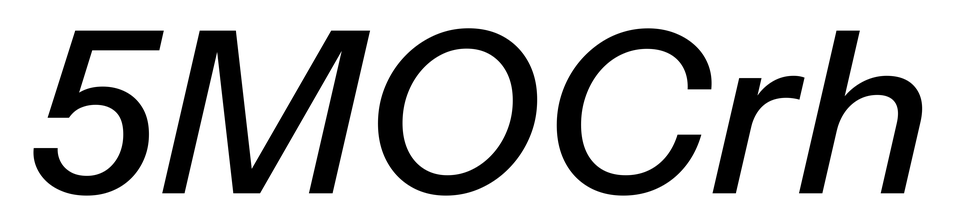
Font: InstrumentSans-Italic_Medium_Italic